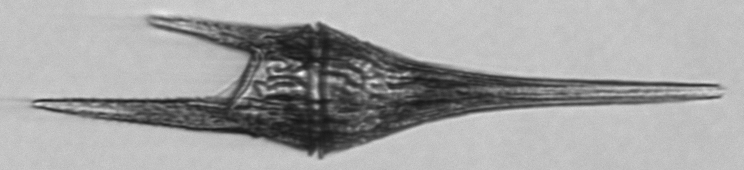
Label: Tripos_furca